Question:
As seen in image, the data labels are overlapping and making the data difficult to read. Anybody know how to sort this?
-
<URL>
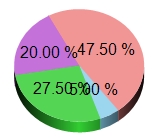
Answer: Technet has <URL> on this:
The secret is in the Properties pane under the Custom Attributes section: